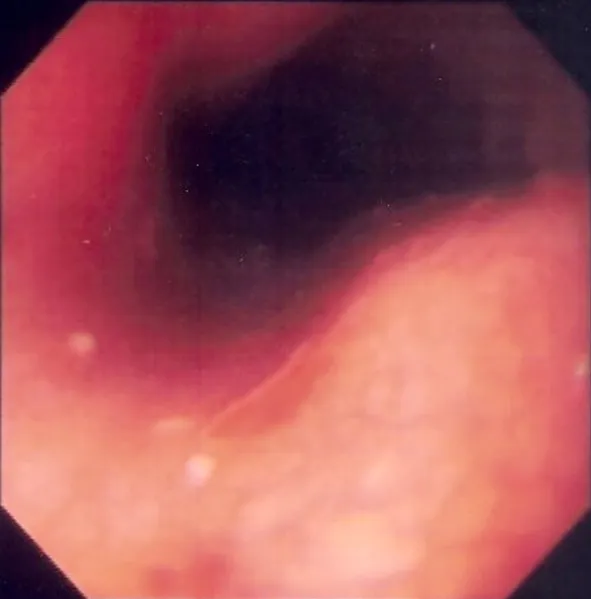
Endoscopic photograph showing erosion at the middle esophagus.
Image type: endoscopy (airway_endoscopy)